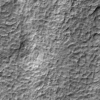
Label: not_dusty